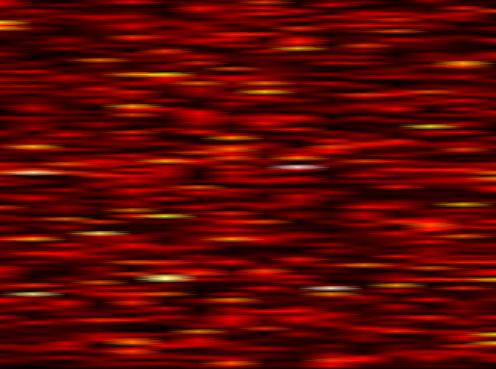
Label: UFMC